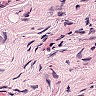
Metastatic tissue present: no